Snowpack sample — Buffalo Mountain, Silverthorne, Colorado, USA (1/25/25, 10:11 AM MST)
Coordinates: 39.6222, -106.1139
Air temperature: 22 °F
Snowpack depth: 110 cm
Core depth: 30 cm
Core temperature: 42.8 °F
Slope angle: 12°, slope face: 102°
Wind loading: high
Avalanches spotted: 0
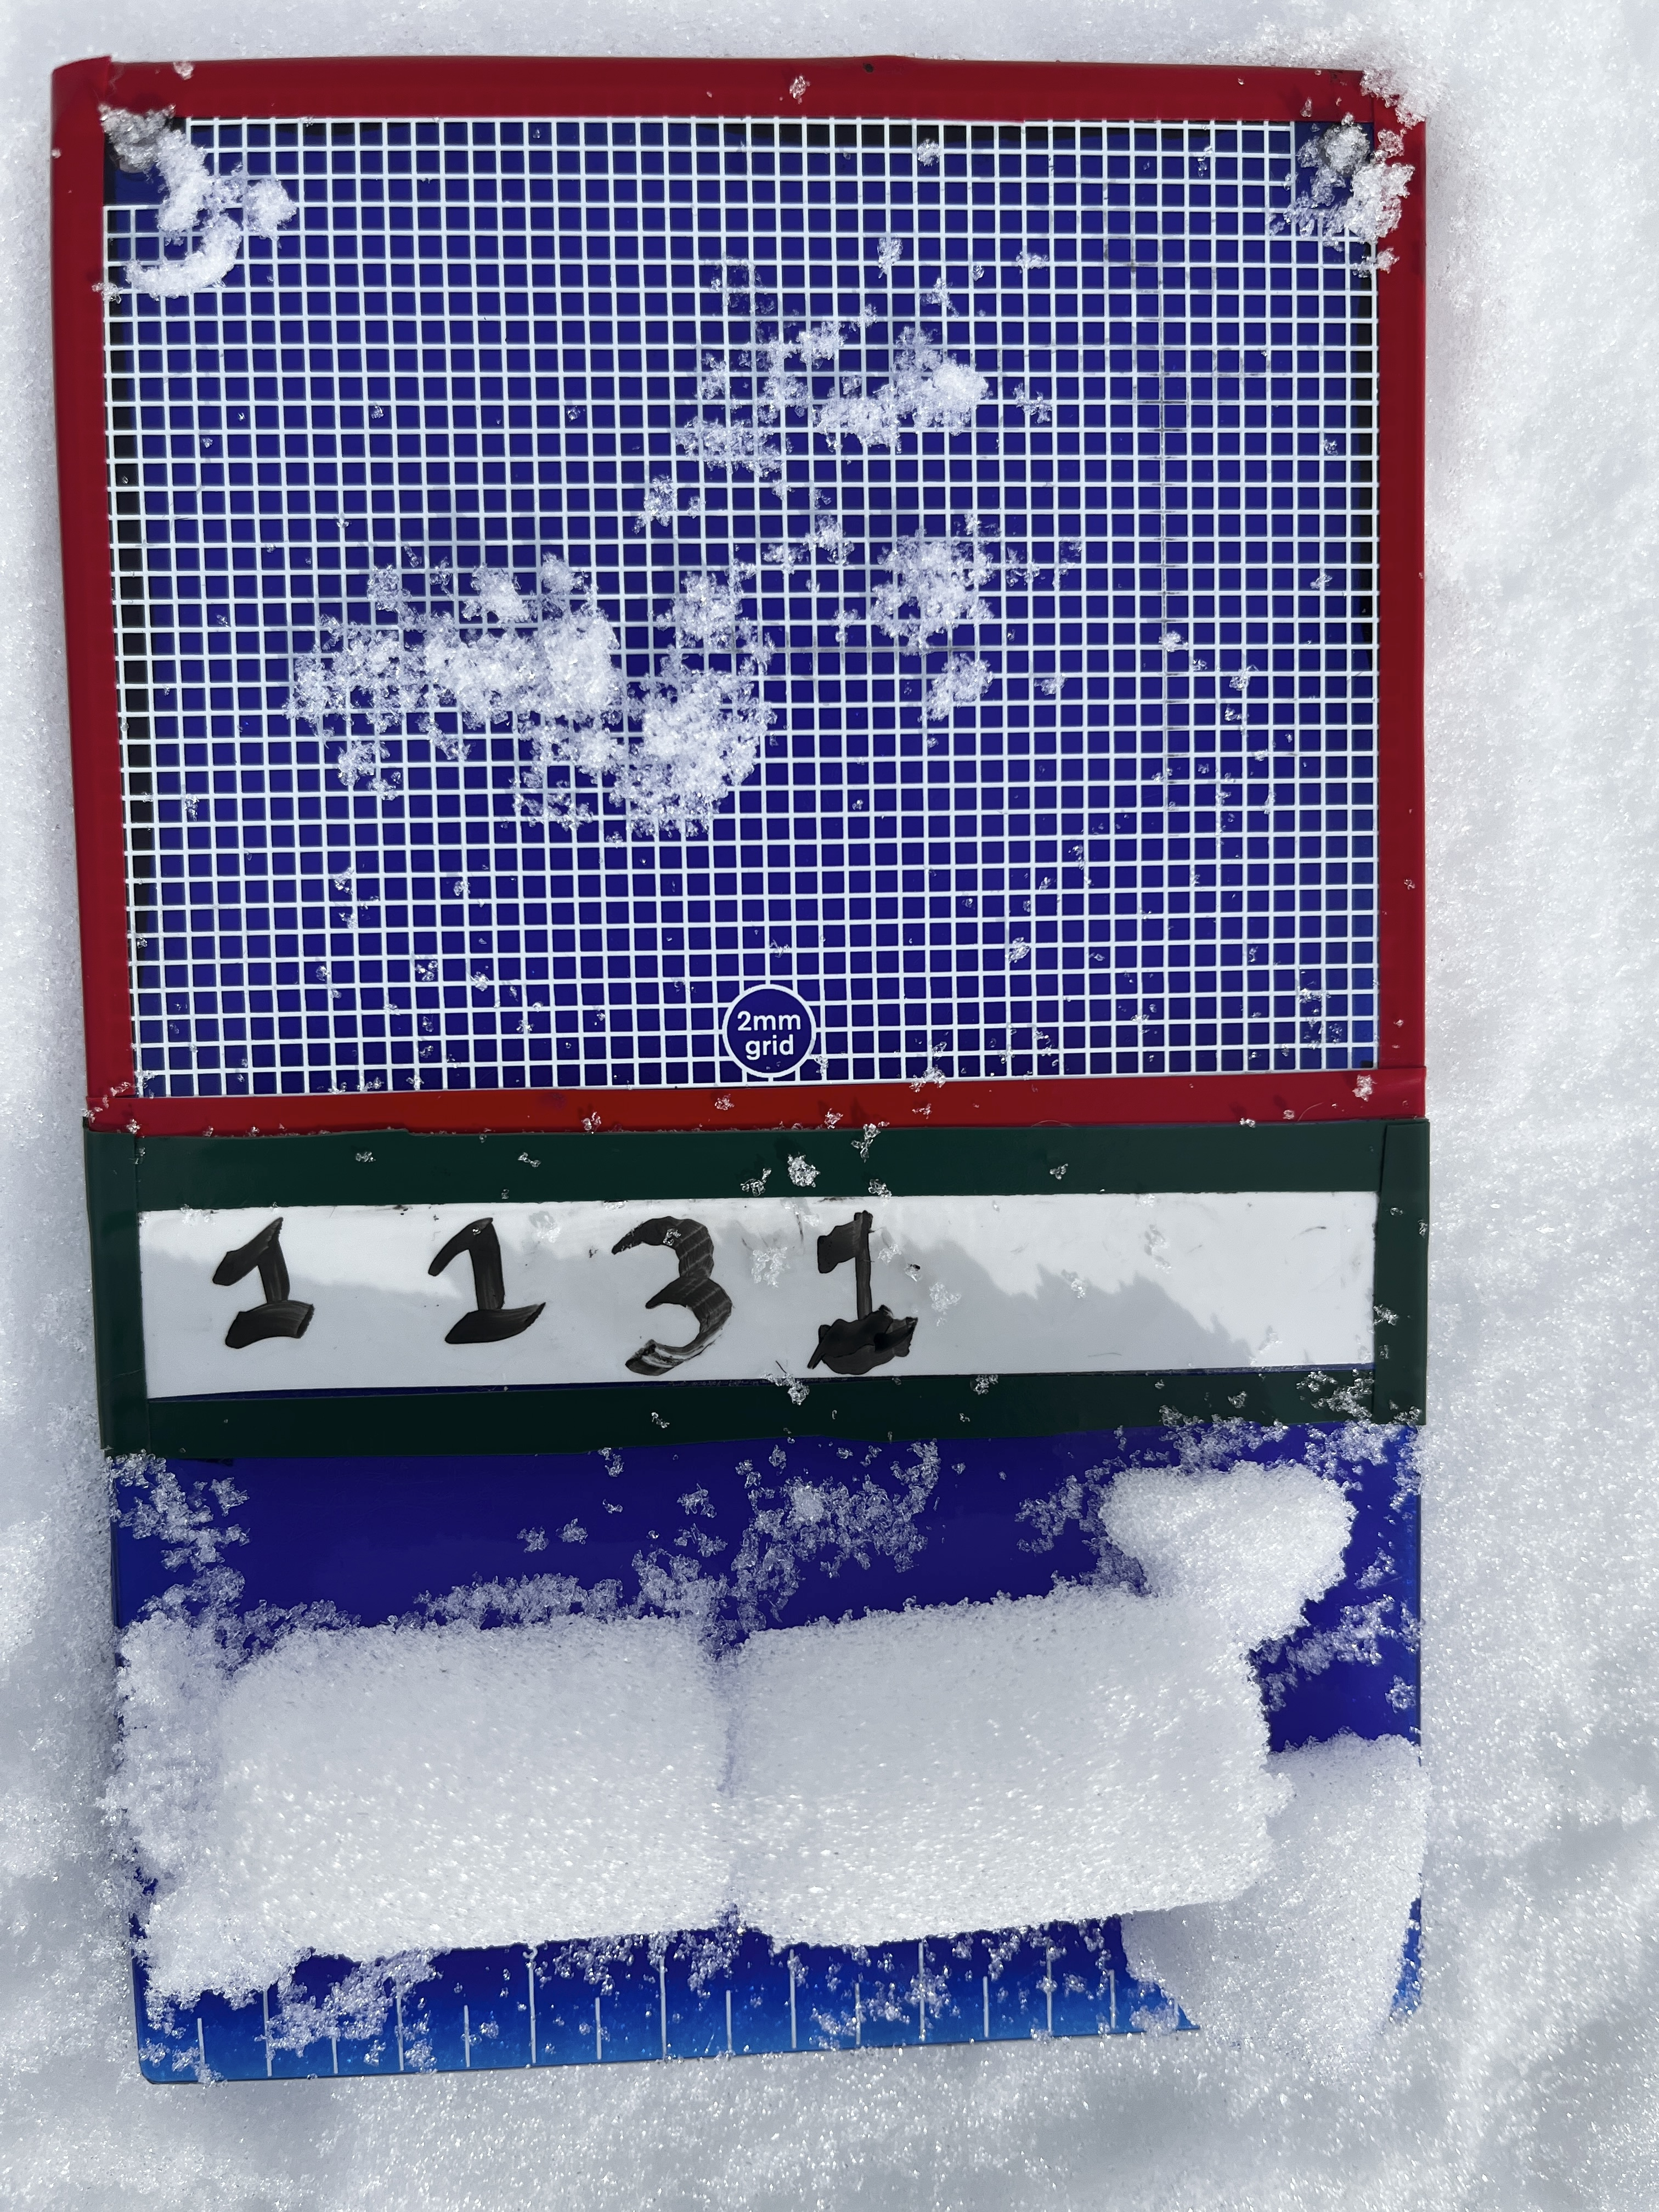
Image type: crystal_card
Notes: No avalanches nearby, collected on the outskirts of a fire break 15 meters from the treeline, on way to Buffalo and Red Mountain